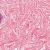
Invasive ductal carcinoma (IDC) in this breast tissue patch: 0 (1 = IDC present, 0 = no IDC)